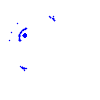
Particle: pion